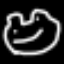
Label: frog